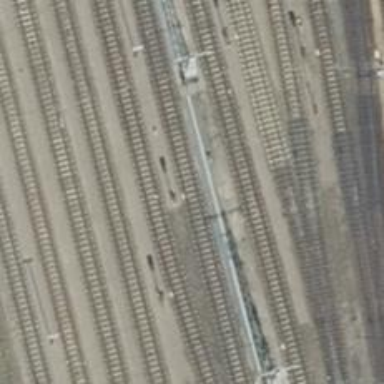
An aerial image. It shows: Railway signal.